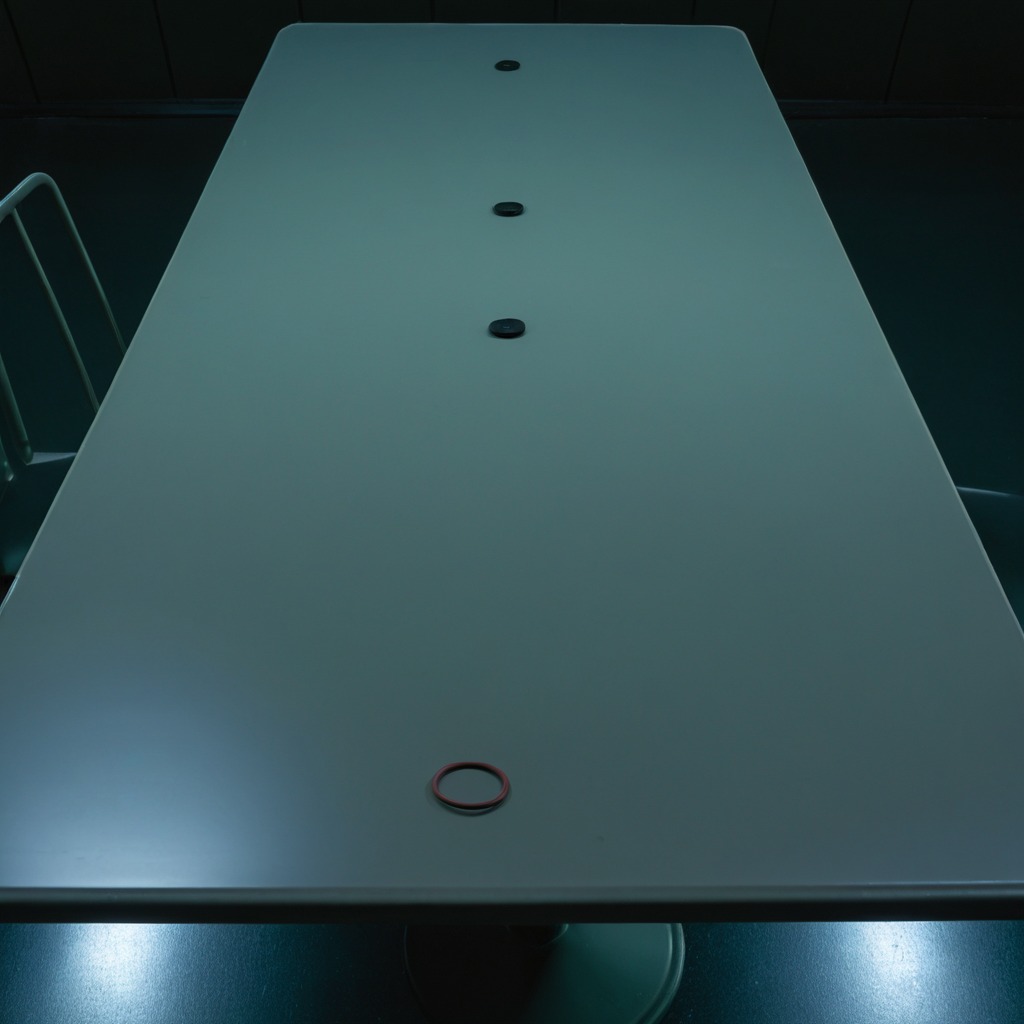
A rubber O-ring lying on the table in a railway signal maintenance room lit by harsh overhead fluorescents photorealistic surface textures crisp shadows high dynamic range